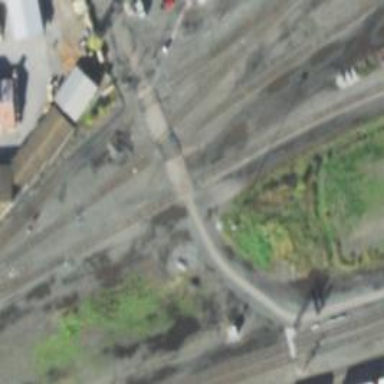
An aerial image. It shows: Railway level crossing.